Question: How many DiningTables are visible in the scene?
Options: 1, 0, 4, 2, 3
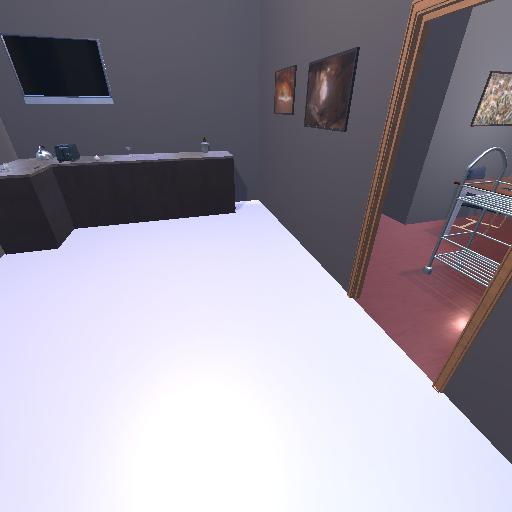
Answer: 1